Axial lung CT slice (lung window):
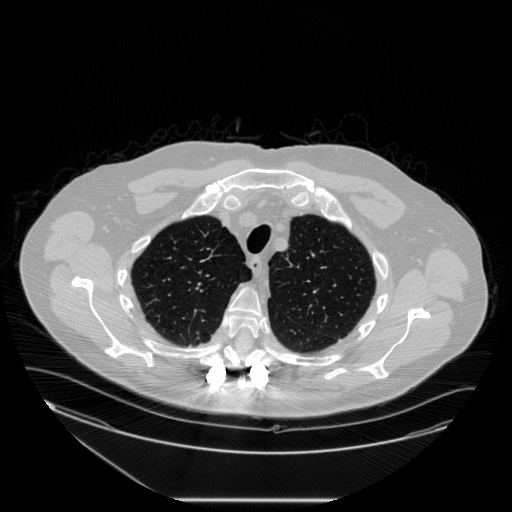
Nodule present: no